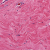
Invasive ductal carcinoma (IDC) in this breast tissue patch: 0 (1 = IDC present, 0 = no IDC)